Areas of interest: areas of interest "Cinema"
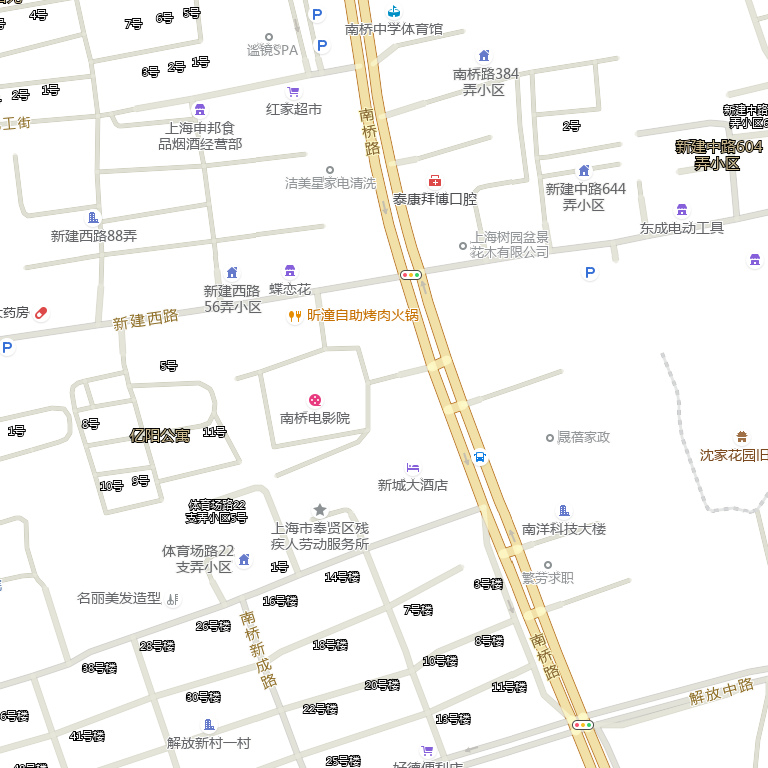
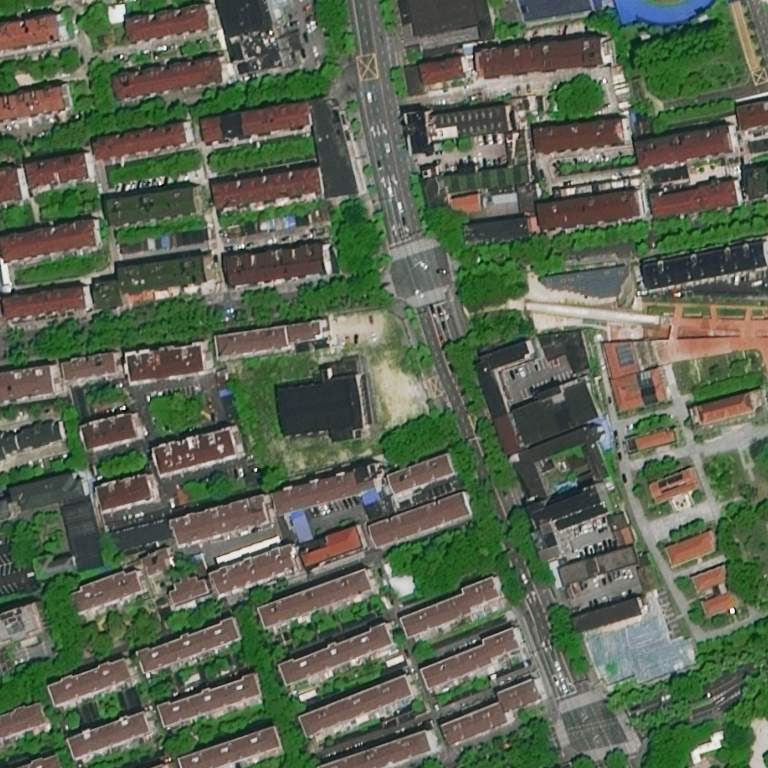